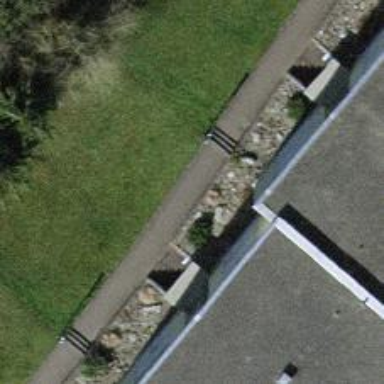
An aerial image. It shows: Steps made of asphalt.